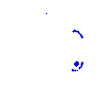
Particle: pion